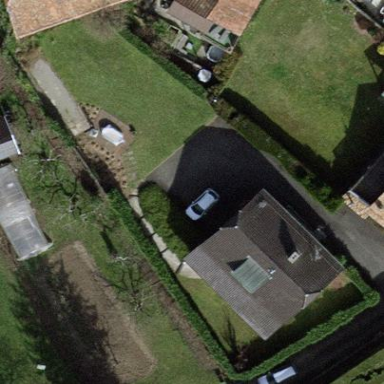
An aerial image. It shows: Garden enclosed by fence.